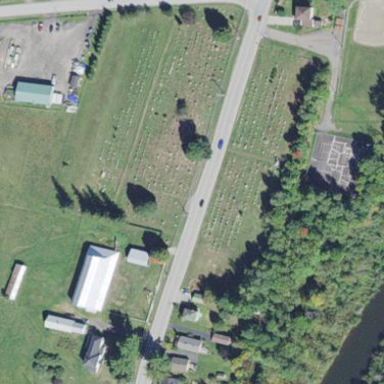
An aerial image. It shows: Cemetery.